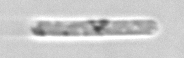
Label: Dactyliosolen_fragilissimus